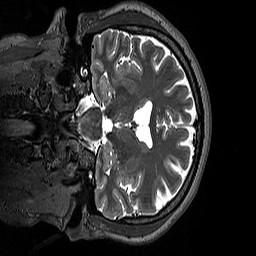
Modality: T2w
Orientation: coronal
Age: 45
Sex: male
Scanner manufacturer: siemens
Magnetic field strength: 3 T
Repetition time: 3.2 s
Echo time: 0.412 s